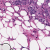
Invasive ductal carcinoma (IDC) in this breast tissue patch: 1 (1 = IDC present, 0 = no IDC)